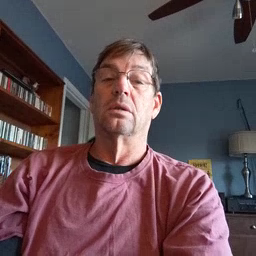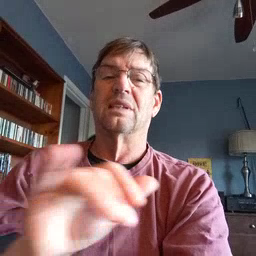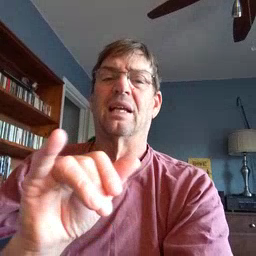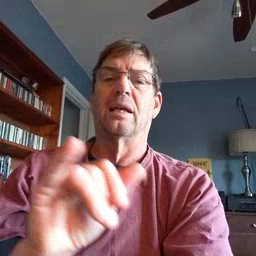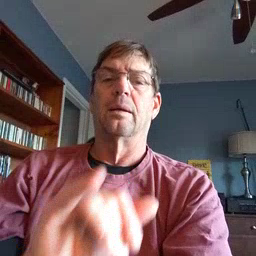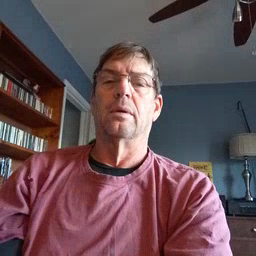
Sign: same